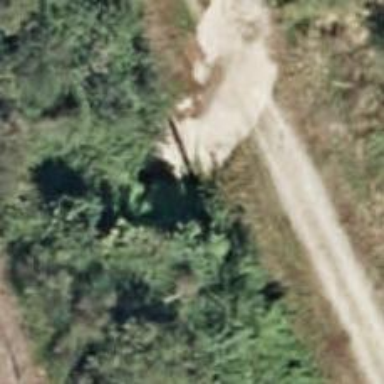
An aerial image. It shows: Path going through tunnel.